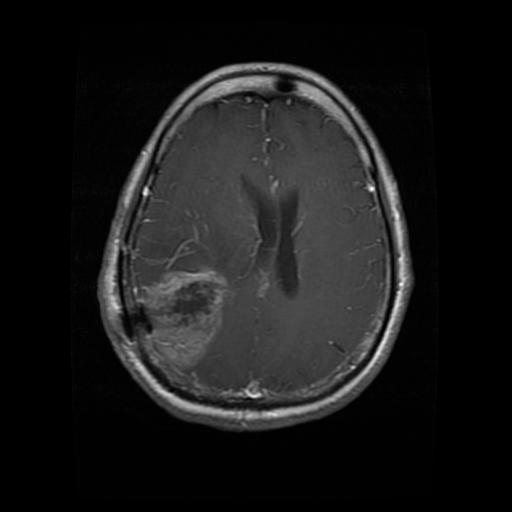
Label: glioma